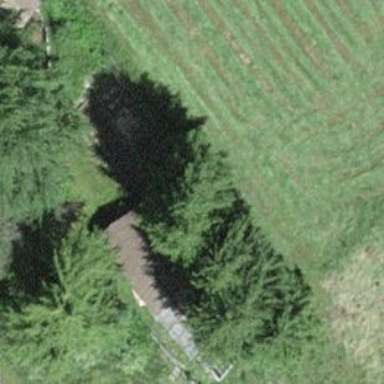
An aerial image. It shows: Bungalow.